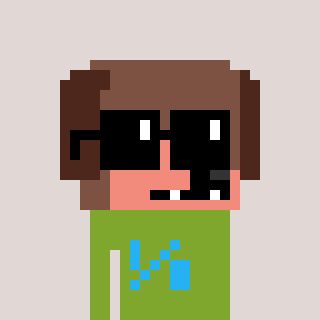
a pixel art character with square black sunglasses, a dog-shaped head and a slimegreen-colored body on a warm background